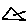
Label: triangle